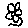
Label: flower